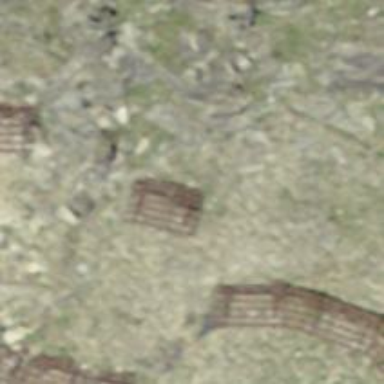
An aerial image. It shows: Snow fence.